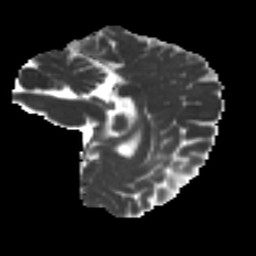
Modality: MD
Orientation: sagittal
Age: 31
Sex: female
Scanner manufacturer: ge
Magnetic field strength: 3 T
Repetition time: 7.8 s
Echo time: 0.0606 s